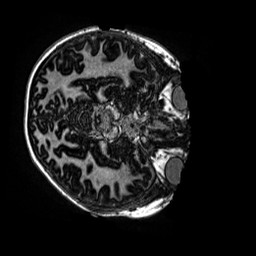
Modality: MP2RAGE
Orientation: axial
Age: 11
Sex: female
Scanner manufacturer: siemens
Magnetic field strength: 3 T
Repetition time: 4 s
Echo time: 0.00299 s